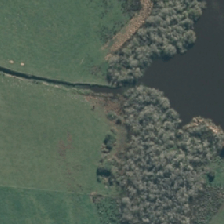
Land cover: herbaceous_freshwater_vege